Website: crate-barrel
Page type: billing-address
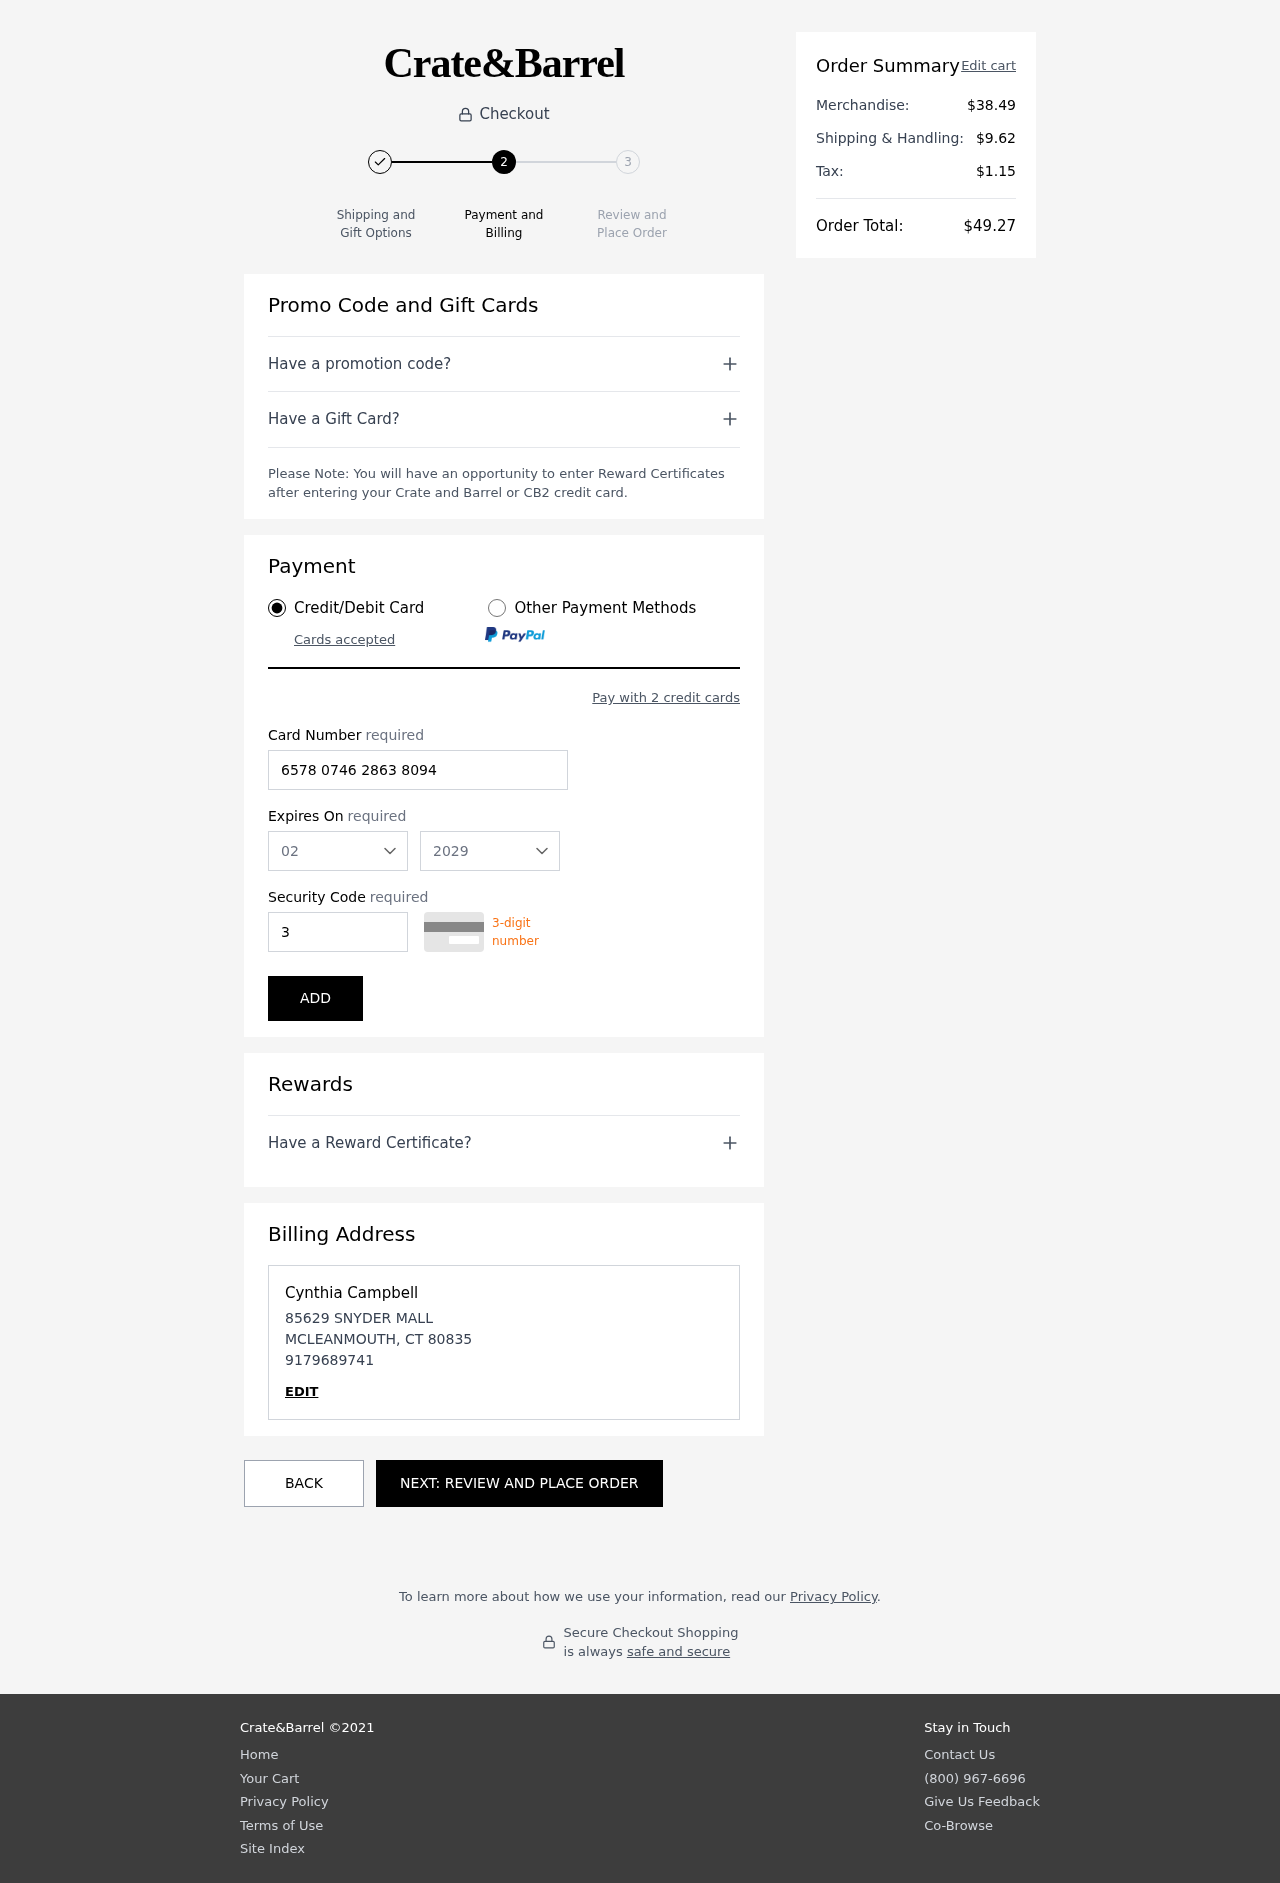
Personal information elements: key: PII_CARD_CVV
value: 352
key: PII_CARD_EXPIRY_MONTH
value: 02
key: PII_CARD_EXPIRY_YEAR
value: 29
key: PII_CARD_NUMBER
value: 6578 0746 2863 8094
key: PII_CITY
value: MCLEANMOUTH
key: PII_FULLNAME
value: Cynthia Campbell
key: PII_PHONE
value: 9179689741
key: PII_POSTCODE
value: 80835
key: PII_STATE_ABBR
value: CT
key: PII_STREET
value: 85629 SNYDER MALL
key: PII_FIRSTNAME
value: Cynthia
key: PII_LASTNAME
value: Campbell
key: PII_PHONE_LINE
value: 9741
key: PII_PHONE_SUFFIX
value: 9741
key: PII_POSTCODE_FULL
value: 80835
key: PII_PHONE2
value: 9179689741
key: PII_PHONE3
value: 9179689741
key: PII_FULLNAME2
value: Cynthia Campbell
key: PII_FULLNAME3
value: Cynthia Campbell
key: PII_FIRSTNAME2
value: Cynthia
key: PII_FIRSTNAME3
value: Cynthia
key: PII_LASTNAME2
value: Campbell
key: PII_LASTNAME3
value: Campbell
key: PII_FIRSTNAME_DERIVED
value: Cynthia
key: PII_LASTNAME_DERIVED
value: Campbell
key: PII_PHONE_NUMERIC
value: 9179689741
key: PII_PHONE_LINE_NUMERIC
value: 9741
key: PII_PHONE_SUFFIX_NUMERIC
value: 9741
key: PII_POSTCODE_NUMERIC
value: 80835
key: PII_PHONE2_NUMERIC
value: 9179689741
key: PII_PHONE3_NUMERIC
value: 9179689741
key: PII_FULLNAME_DERIVED
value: Cynthia Campbell
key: PII_NAME_FULL_DERIVED
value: Cynthia Campbell
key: PII_PHONE_DIGITS
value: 9179689741
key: PII_PHONE_LAST4
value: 9741
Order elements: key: ORDER_SUBTOTAL
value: $38.49
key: ORDER_SHIPPING_COST
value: $9.62
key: ORDER_TAX
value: $1.15
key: ORDER_TOTAL
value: $49.27